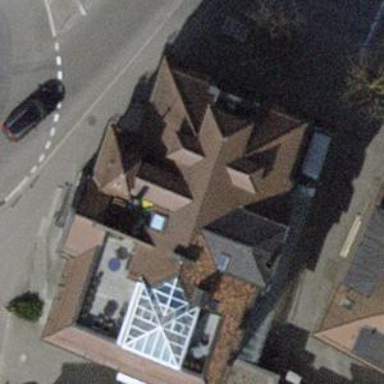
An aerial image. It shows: Furniture shop.